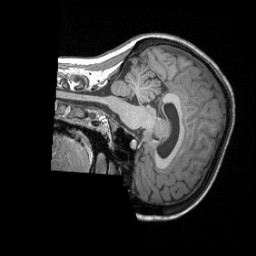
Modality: T1w
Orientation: sagittal
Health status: healthy
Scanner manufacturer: siemens
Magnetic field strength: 3 T
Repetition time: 2.3 s
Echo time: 0.00287 s